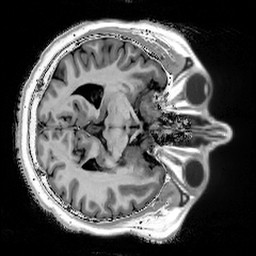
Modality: T1w
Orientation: axial
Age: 54
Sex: male
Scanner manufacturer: siemens
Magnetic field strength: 3 T
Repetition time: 5 s
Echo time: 0.00298 s